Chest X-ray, PA view. Patient: 60 years old, sex F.
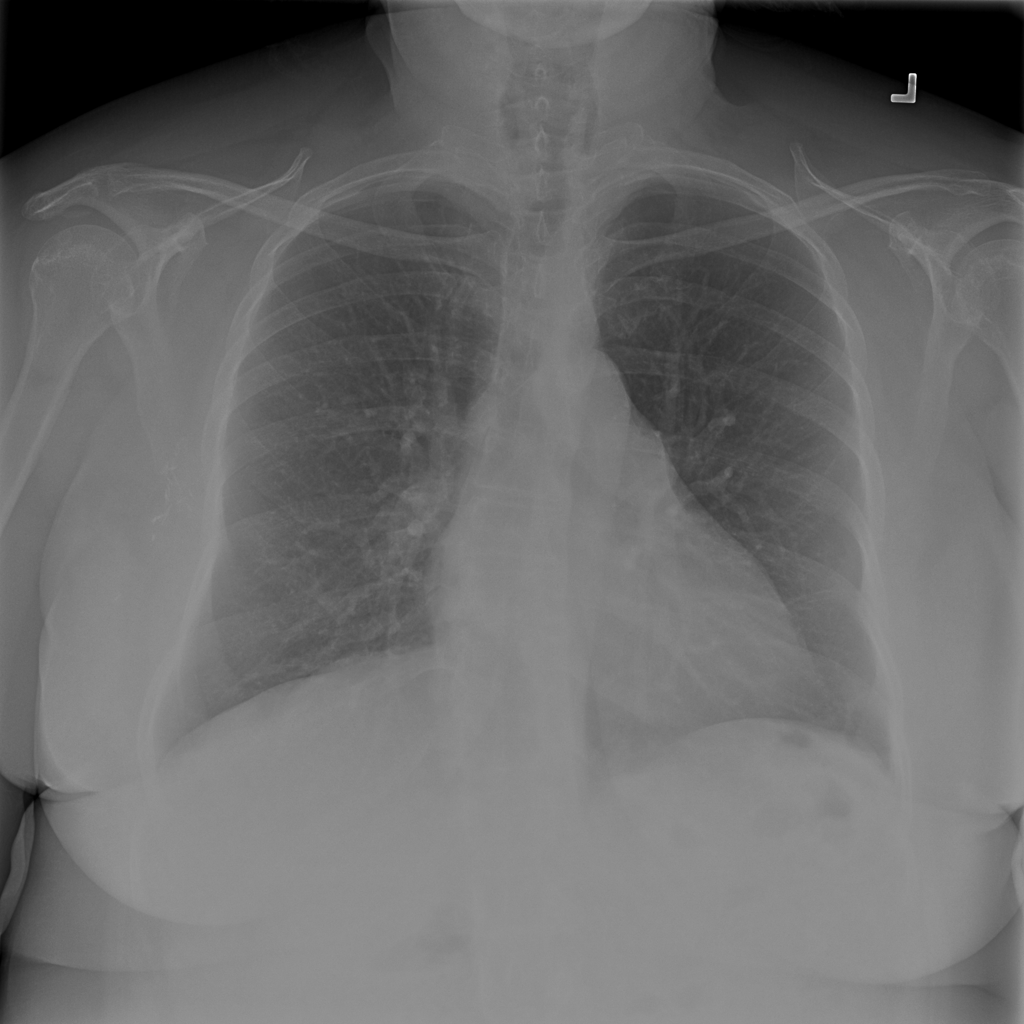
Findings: Infiltration